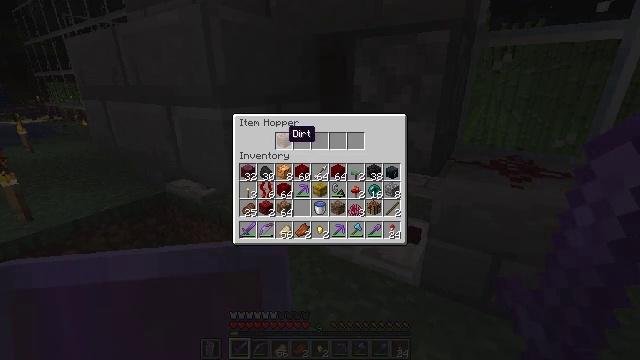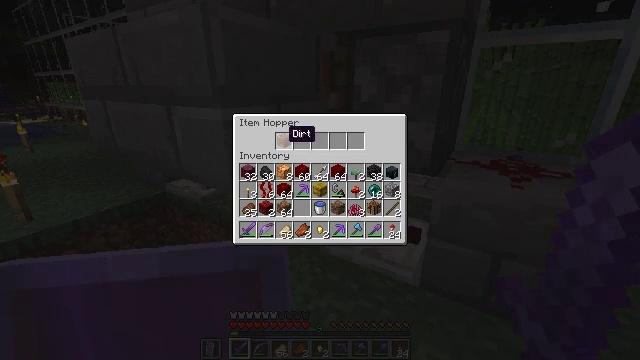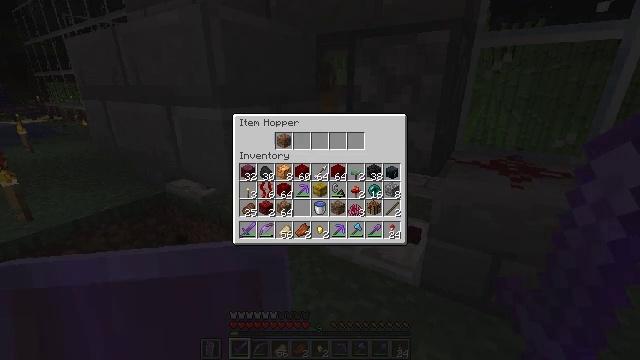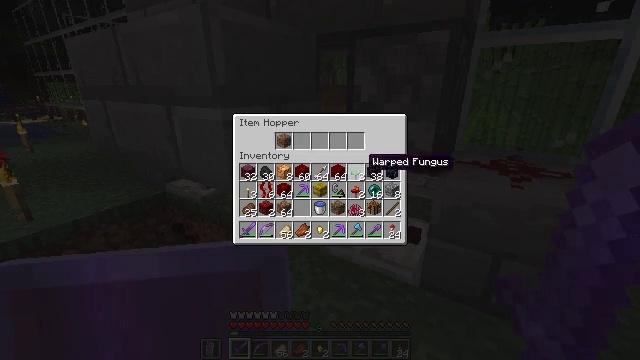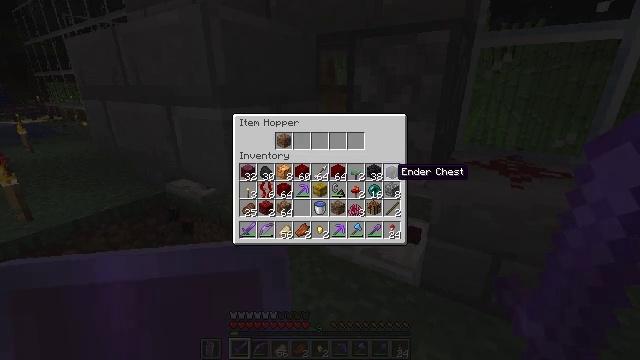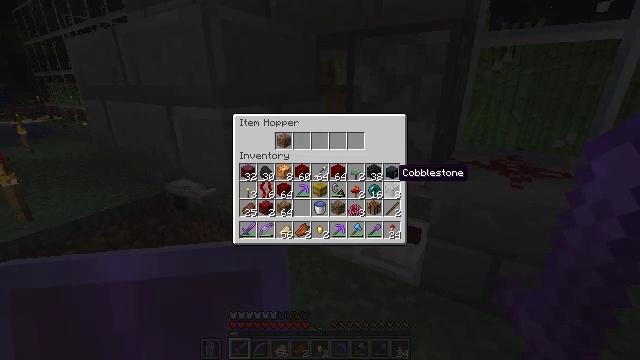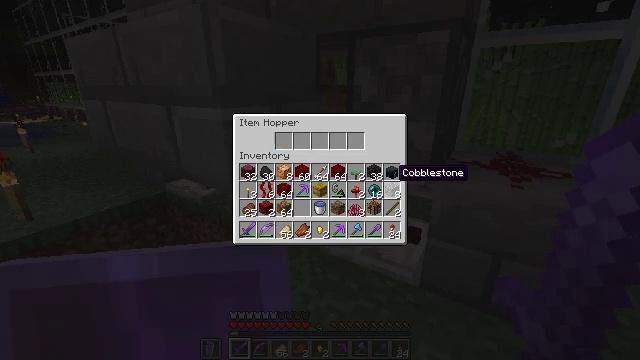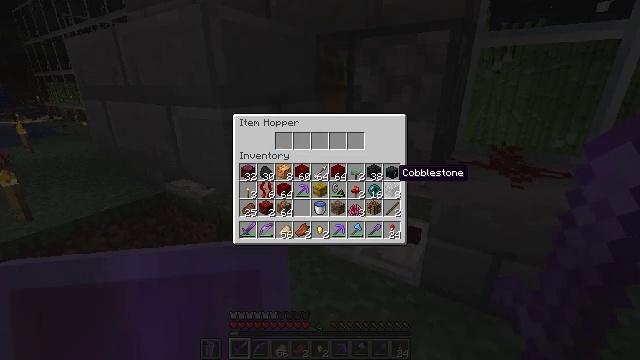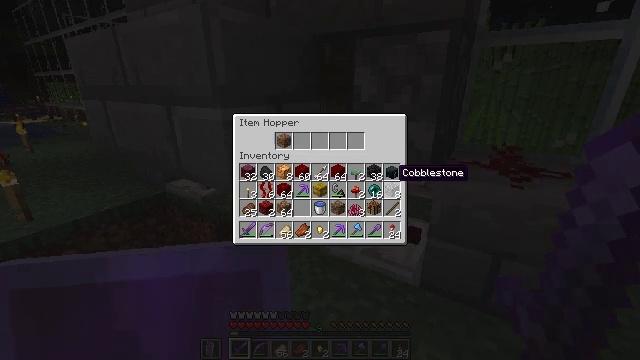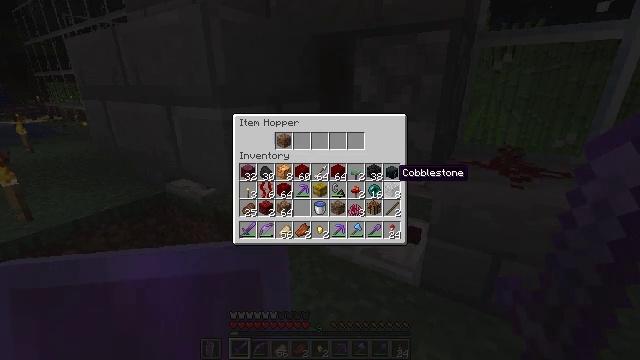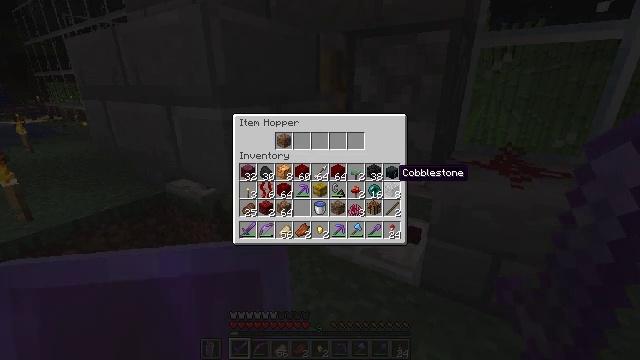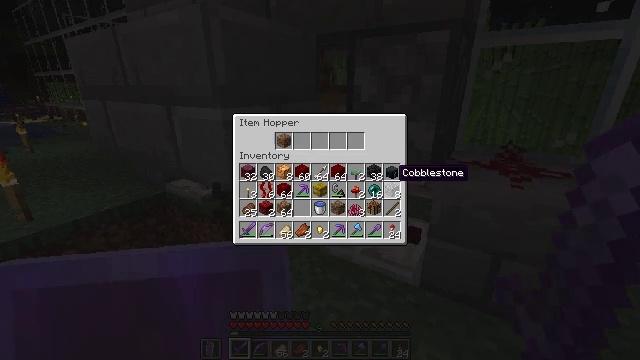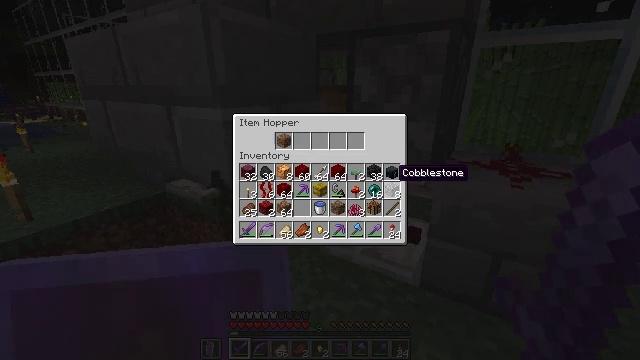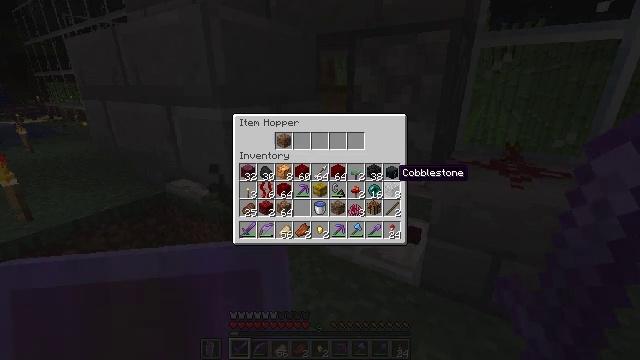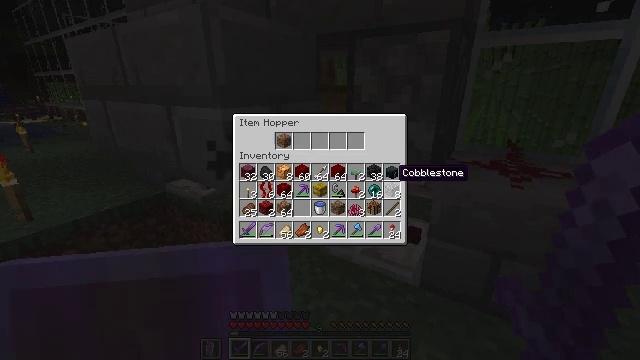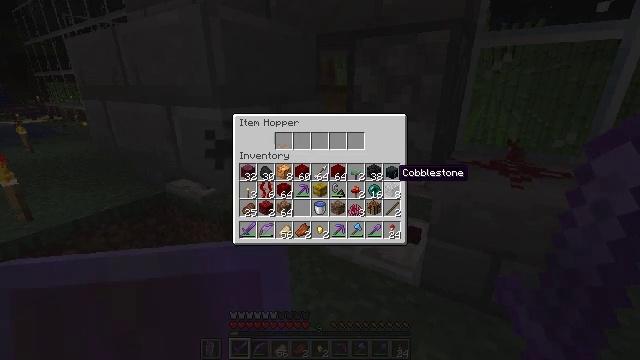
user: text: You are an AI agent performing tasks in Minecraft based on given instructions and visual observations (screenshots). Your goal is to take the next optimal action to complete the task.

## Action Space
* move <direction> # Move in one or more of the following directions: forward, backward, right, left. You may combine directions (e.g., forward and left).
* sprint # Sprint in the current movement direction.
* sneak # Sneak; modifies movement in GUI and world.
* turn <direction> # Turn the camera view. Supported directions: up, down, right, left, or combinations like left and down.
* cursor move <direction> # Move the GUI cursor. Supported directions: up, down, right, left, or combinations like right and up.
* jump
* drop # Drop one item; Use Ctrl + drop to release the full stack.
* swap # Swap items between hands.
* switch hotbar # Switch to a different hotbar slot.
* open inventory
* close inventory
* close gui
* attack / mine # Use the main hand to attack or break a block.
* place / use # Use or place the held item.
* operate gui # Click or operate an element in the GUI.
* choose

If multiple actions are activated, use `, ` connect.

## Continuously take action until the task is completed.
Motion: motion action
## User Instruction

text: Break the spruce trapdoor from a structure.
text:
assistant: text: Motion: no_op
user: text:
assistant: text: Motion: turn right and down
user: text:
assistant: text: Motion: turn right and down
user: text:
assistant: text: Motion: turn right and down
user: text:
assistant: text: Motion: no_op
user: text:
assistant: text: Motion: no_op
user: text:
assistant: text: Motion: no_op
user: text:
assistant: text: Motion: no_op
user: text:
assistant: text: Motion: no_op
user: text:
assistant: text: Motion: no_op
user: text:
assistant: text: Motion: no_op
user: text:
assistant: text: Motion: no_op
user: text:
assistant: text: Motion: no_op
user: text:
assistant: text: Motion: no_op
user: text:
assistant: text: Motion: no_op
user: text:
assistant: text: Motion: no_op
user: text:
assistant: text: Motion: no_op
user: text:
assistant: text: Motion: no_op
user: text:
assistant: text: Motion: no_op
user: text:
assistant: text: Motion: no_op
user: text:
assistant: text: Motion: no_op
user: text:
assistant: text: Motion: no_op
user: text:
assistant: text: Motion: no_op
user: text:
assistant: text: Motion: no_op
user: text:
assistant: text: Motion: no_op
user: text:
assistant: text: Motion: no_op
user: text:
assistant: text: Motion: no_op
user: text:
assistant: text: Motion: no_op
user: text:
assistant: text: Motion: no_op
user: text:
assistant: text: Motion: no_op